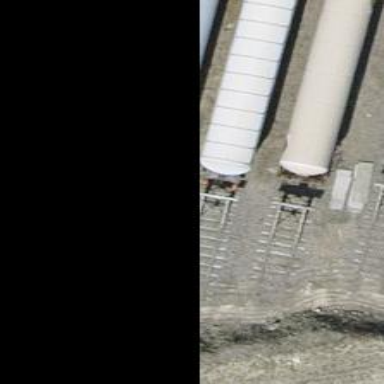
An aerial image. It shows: Railway buffer stop.